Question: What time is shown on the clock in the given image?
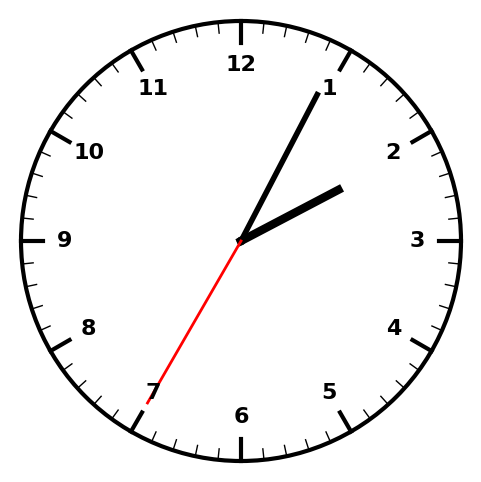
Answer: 02:04:35